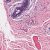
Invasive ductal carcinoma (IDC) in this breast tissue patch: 0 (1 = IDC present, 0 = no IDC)